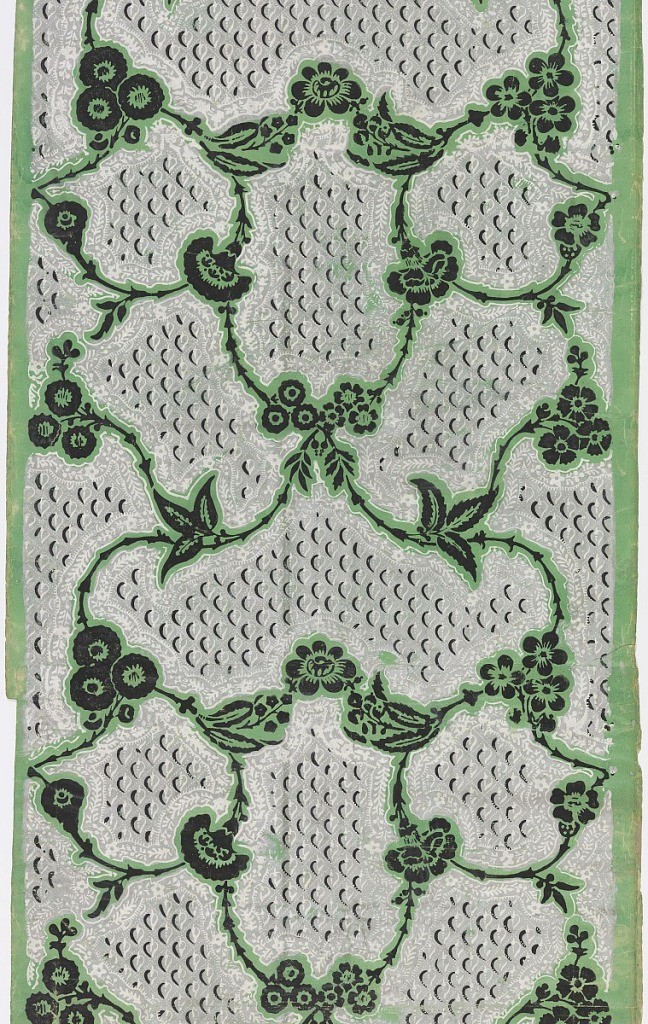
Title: Sidewall
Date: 1765
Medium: Block printed on handmade paper, glazed
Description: Vining floral pattern, printed in black, with background of leaves forming bullets, printed in gray, on green ground.